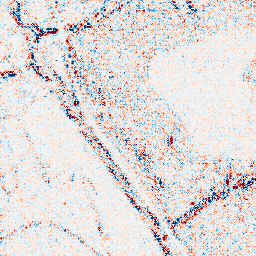
Category: wavelet
Decomposition family: wavelet_reverse_biorthogonal
Decomposition parameters: wavelet: rbio5.5
level: 1
Upsampling method: quadratic
Upsampling parameters: scale: 8
Upsampling scale: 8